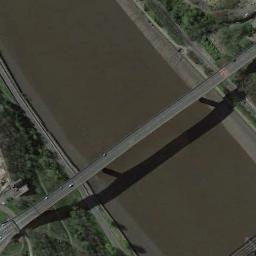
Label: bridge